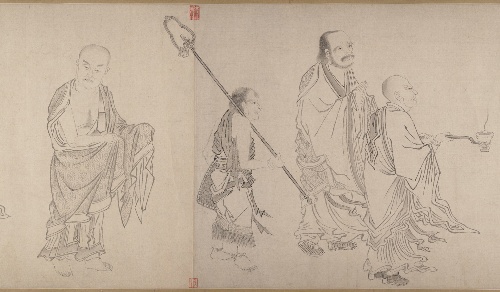
Title: 明  傳仇英  十六羅漢圖  卷|The Sixteen Luohans
Artist: Qiu Ying
Artist bio: Chinese, ca. 1495–1552
Date: 16th century
Object type: Handscroll
Classification: Paintings
Medium: Handscroll; ink on paper
Culture: China
Period: Ming dynasty (1368–1644)
Dimensions: Image: 13 9/16 x 206 3/8 in. (34.4 x 524.2 cm)
Overall with mounting: 13 7/8 x 468 3/4 in. (35.2 x 1190.6 cm)
Department: Asian Art
Credit line: Gift of Douglas Dillon, 1989
Accession year: 1989
Repository: Metropolitan Museum of Art, New York, NY
Tags: Buddhism|Monks